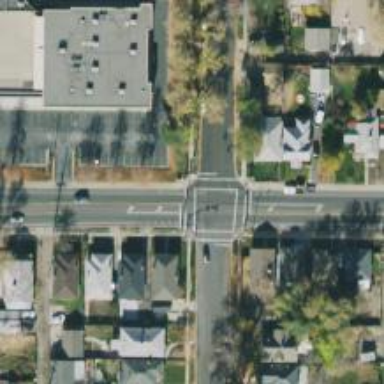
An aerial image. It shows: Crossing on the road with line markings.